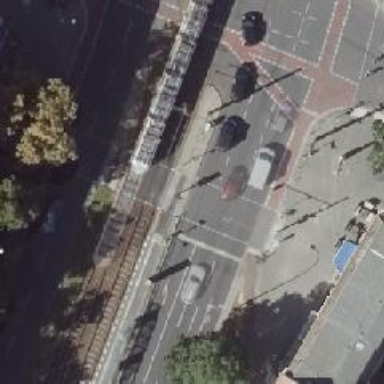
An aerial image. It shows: Tram crossing with traffic signals.